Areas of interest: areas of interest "Weifang Public Security Bureau Highway Patrol Police Detachment Kuiwen Company"
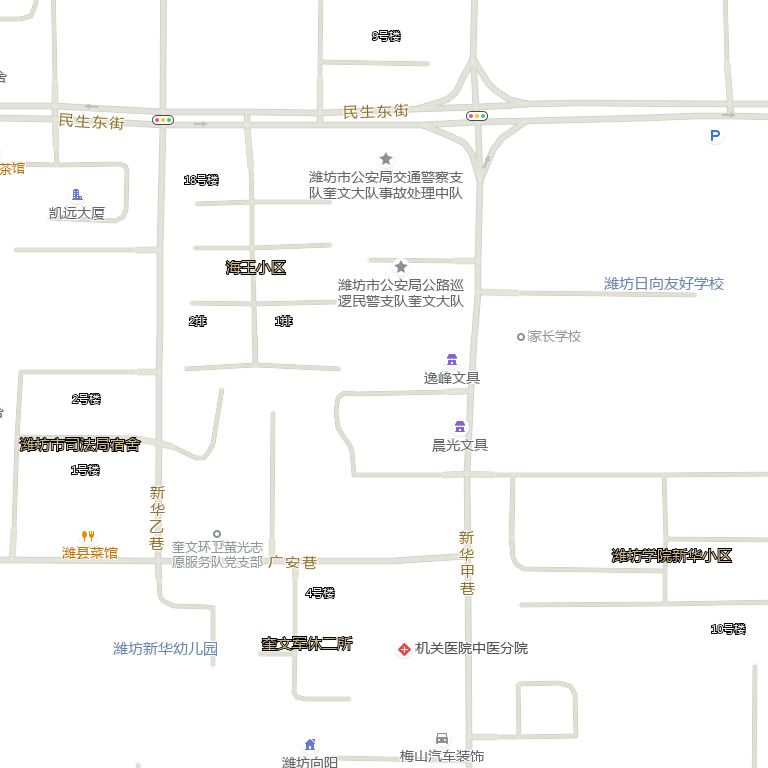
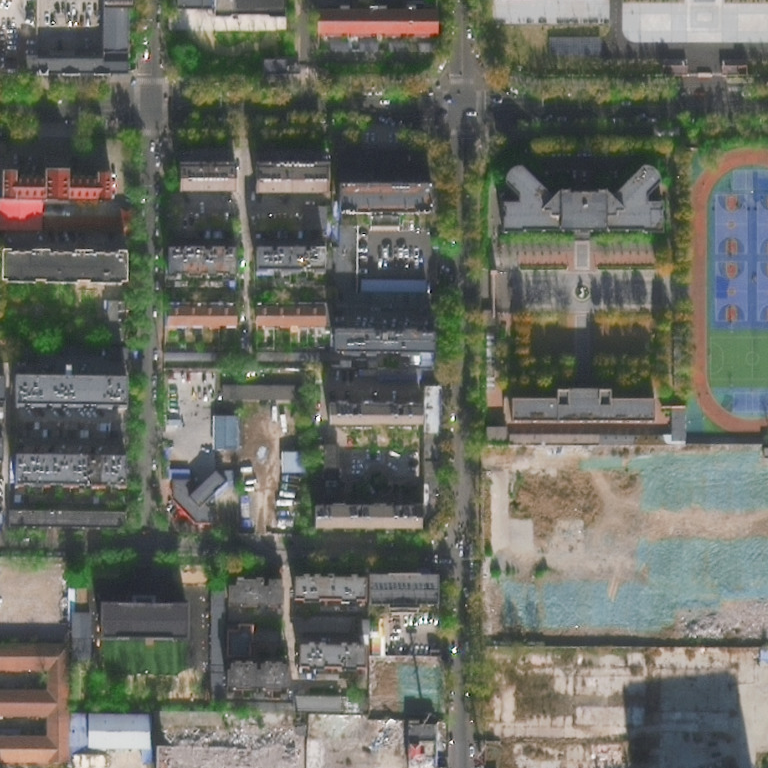